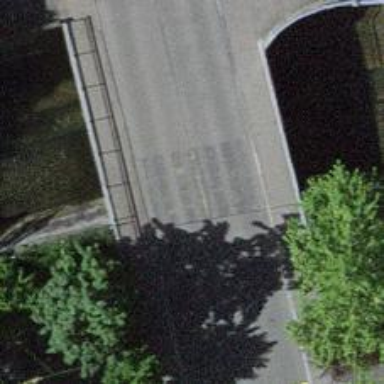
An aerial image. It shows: Residential road with asphalt surface and sidewalks on both sides. There is bridge on the road.